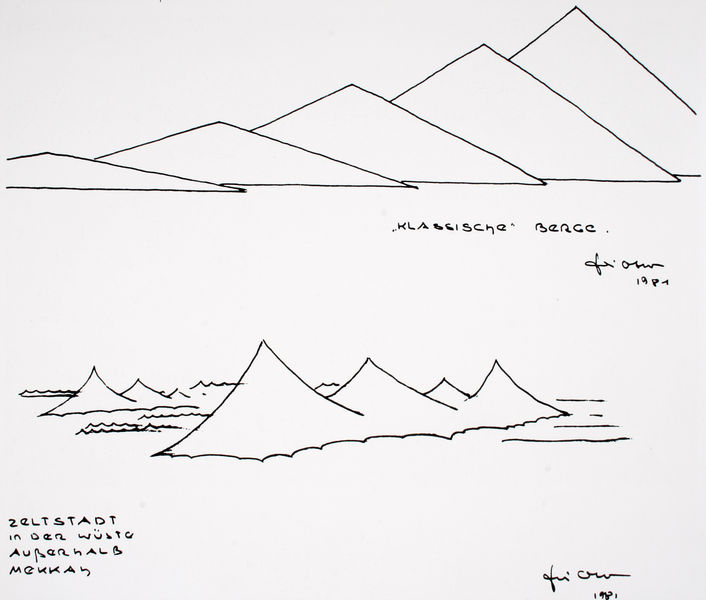
Titel: Naturmimetische Skizzen
Künstler: Frei Otto
Schlagwörter: weiß, landschaft, hintergrund, schwarz, skizze, zeichnung, architektur, signatur, hügel, spitzen, schrift, wellen, studie, berge, dünen, gebirge, gipfel, grafik, graphik, linien, vorstellung, streng, datum, jahreszahl, tusche, unterschrift, titel, schwarzweiß, beschriftung, entwurf, otto, vision, stadtlandschaft, strenge, frei, dreiecke, handschrift, zelte, legende, vergleich, bedachung, technische zeichnung, landschaften, inspiration, mokka, zeltstadt, aufteigend, frei otto